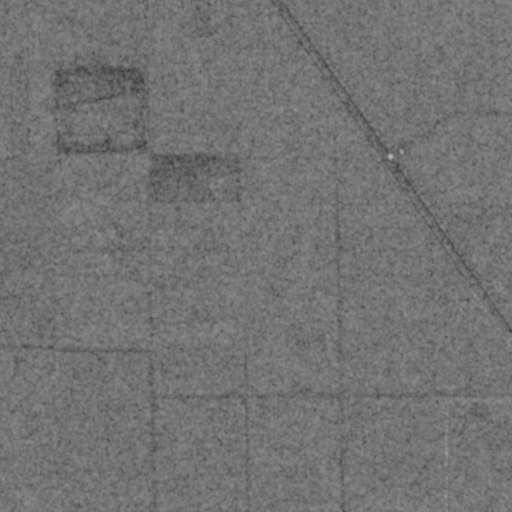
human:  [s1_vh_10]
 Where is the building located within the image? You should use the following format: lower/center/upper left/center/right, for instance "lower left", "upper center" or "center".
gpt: The building is located in the upper right of the image.
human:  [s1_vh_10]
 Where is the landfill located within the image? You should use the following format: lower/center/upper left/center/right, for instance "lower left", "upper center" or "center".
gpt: There is no landfill in the image.

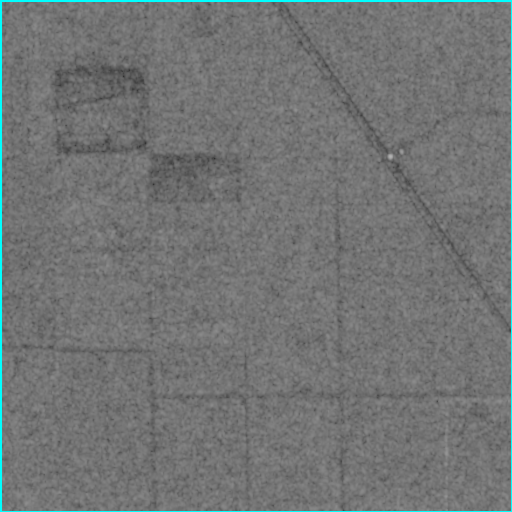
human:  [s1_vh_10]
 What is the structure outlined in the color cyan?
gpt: The structure outlined in cyan is a crop field.
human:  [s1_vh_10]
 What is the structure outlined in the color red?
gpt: There is no red outline.